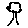
Label: tree